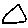
Label: triangle